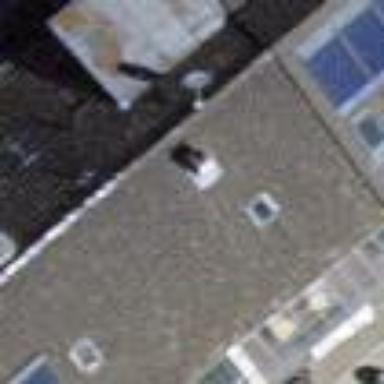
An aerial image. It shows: Terrace building.